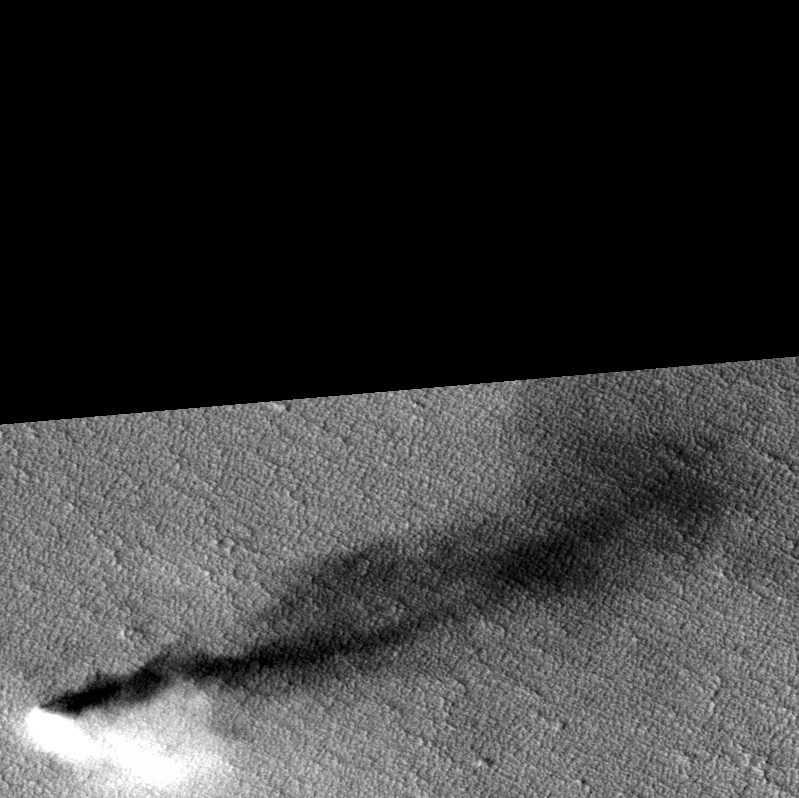
Label: dustdevil